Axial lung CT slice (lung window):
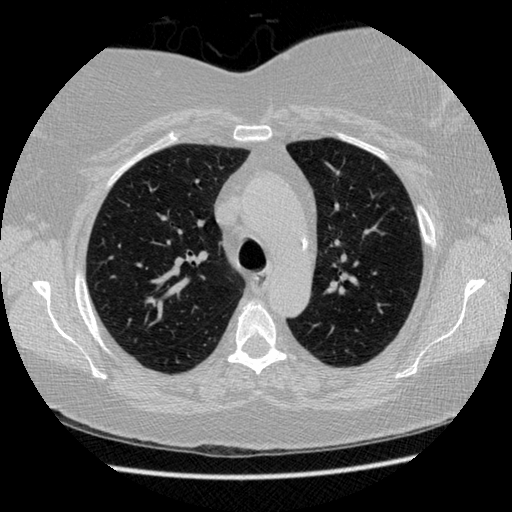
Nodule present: no